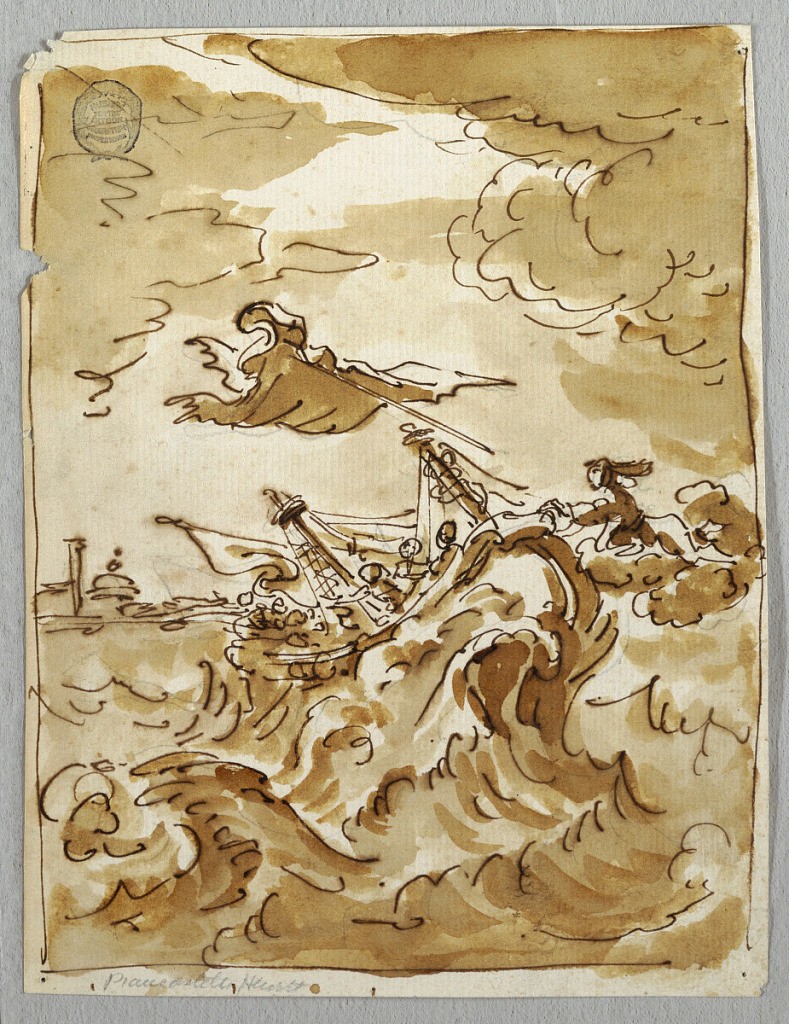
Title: A Shipwreck
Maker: Felice Giani, Italian, 1758–1823
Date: early 19th century
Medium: Pen and ink, brush and sepia wash over black chalk on laid paper
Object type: Drawing
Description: A two-mast ship obliquely shown on top of wave which looks like jaws of hell.  Sail blown off. Woman flying upon cloud, extends hand towards stern of ship.  Buildings of city shown at left in distance. Framing lines.